Field crop: maize
Growth stage: 2
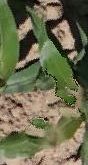
Species: maize